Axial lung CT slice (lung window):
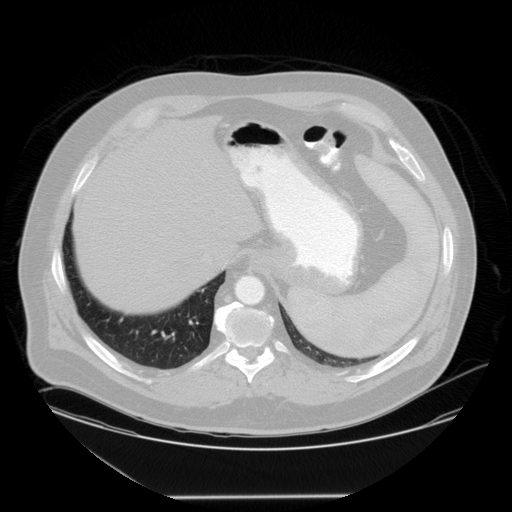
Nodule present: no